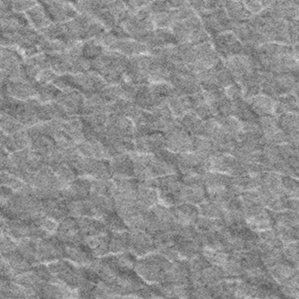
Label: frost